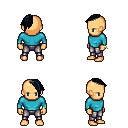
a pixel art fantasy rpg character, male body template, human, tanned skin, teal long-sleeve shirt, metal pants, raven long mohawk hairstyle, bracelets, four views (front, back, left, right), 2x2 character sprite sheet, small pixel art, hard edges, no anti-aliasing